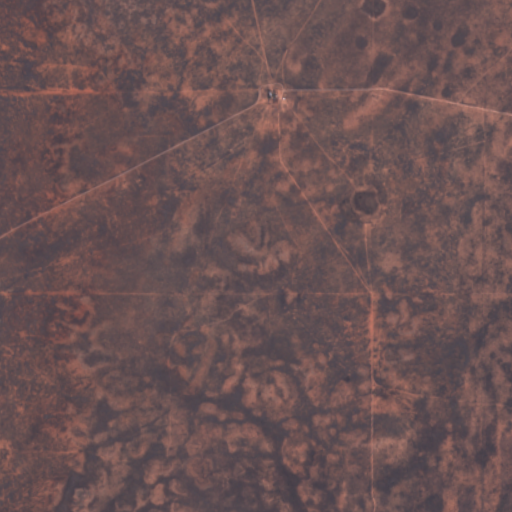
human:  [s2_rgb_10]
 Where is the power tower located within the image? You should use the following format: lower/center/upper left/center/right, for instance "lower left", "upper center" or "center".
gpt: The power tower is located in the right of the image.
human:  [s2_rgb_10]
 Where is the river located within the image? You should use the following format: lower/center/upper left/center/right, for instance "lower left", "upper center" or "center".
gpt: The river is located in the left of the image.
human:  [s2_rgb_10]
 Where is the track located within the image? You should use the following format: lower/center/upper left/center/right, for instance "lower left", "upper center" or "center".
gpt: There is no track in the image.